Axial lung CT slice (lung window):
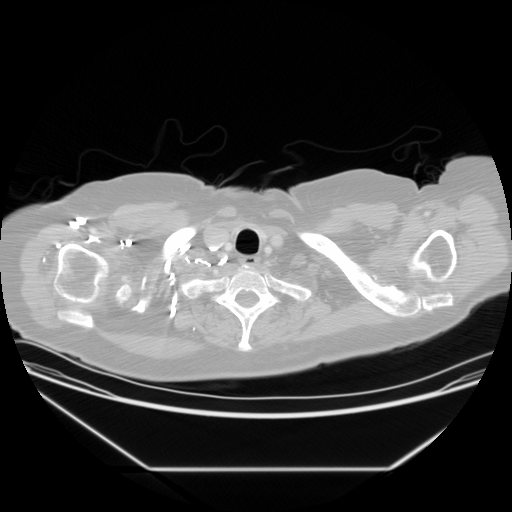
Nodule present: no